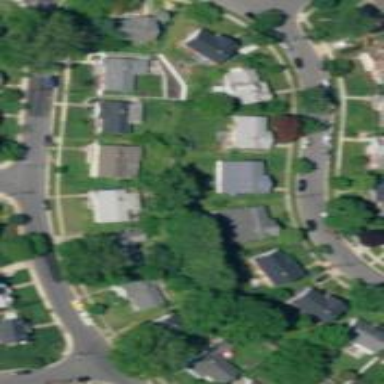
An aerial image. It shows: Neighborhood.